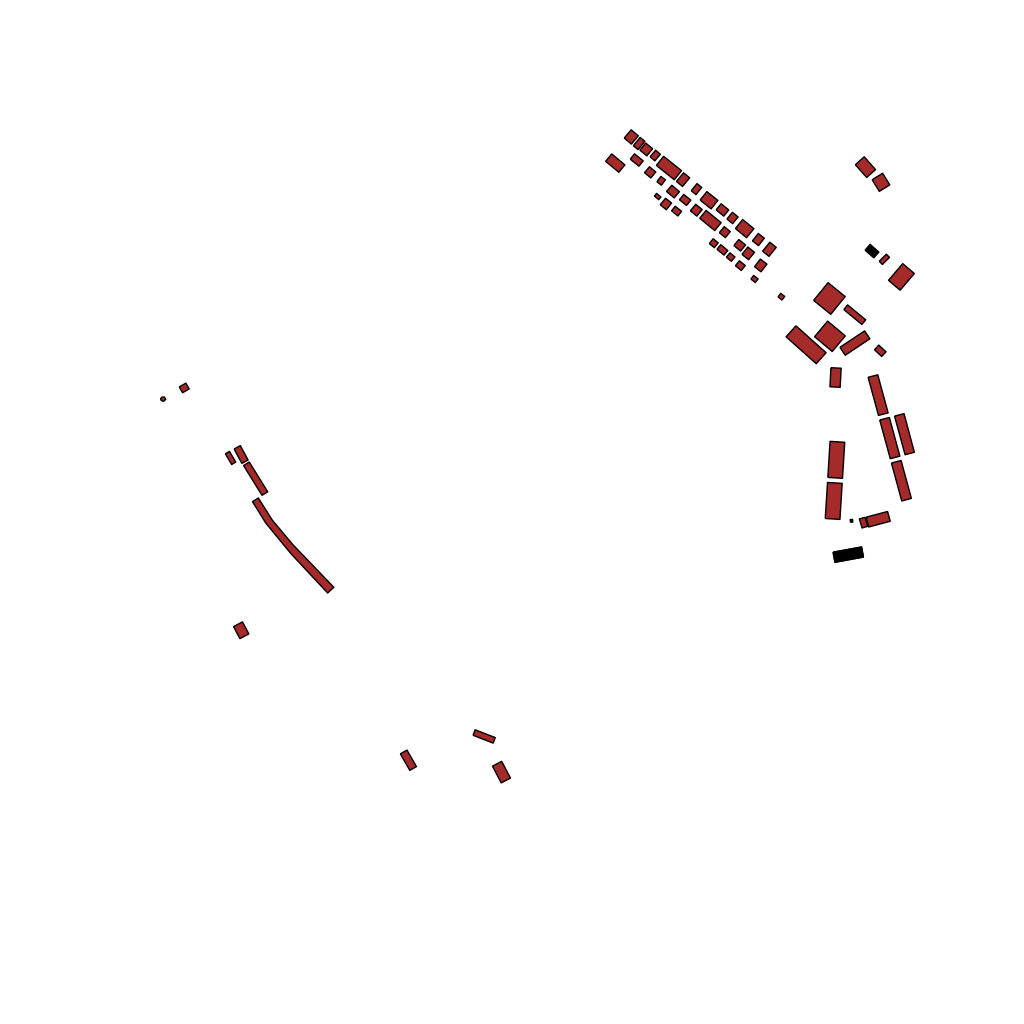
Tags: overhead vector_map, agriculture, business, industrial, recreation, residential, special, individual_rise, low_rise, density_1, Building, Facility, 1.0 km²